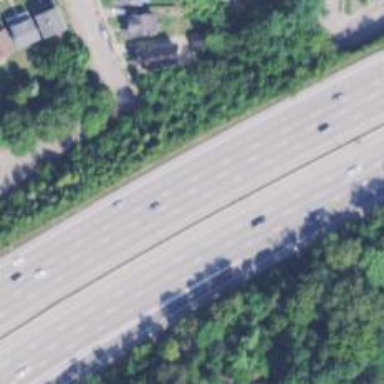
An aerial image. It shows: View of motorway.